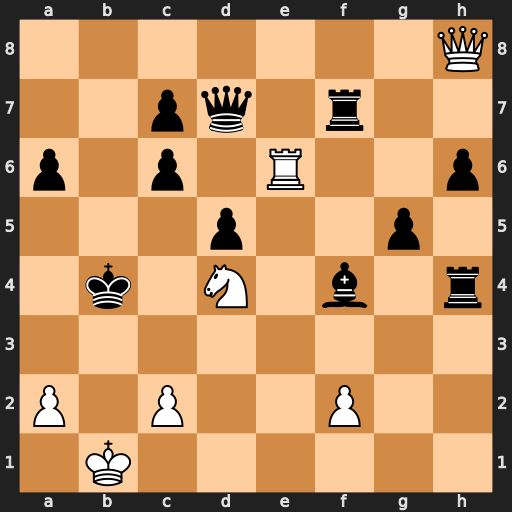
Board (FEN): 7Q/2pq1r2/p1p1R2p/3p2p1/1k1N1b1r/8/P1P2P2/1K6
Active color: w
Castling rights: -
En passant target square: -
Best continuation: Nxc6+ Qxc6 a3+ Ka4 Rxc6